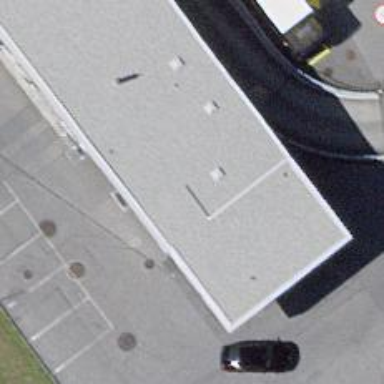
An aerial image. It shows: Fuel station.